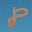
Label: 8